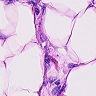
Metastatic tissue present: yes